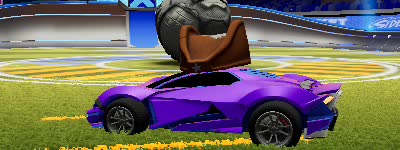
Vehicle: werewolf